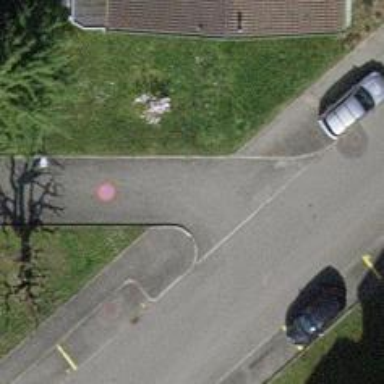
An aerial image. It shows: Raised kerb.